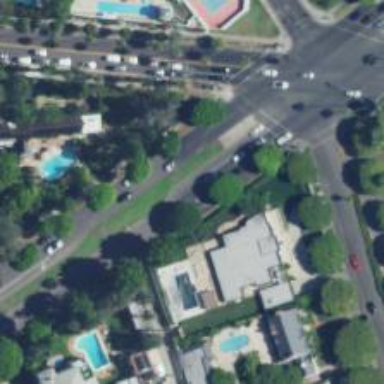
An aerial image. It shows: Secondary road bordered by residential properties.